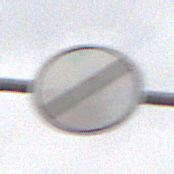
Verkehrszeichen: EndeSaemtlicherBegrenzungen
Umgebung: Outdoor, Nature
Tageszeit: MorningAfternoon
Wetter: Overcast
Licht: Natural
Jahreszeit: NotSpecified
Kontrast: LowContrast